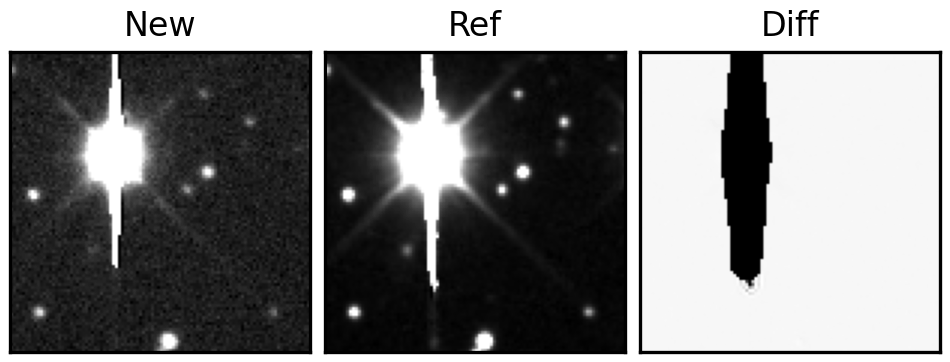
Label: bogus